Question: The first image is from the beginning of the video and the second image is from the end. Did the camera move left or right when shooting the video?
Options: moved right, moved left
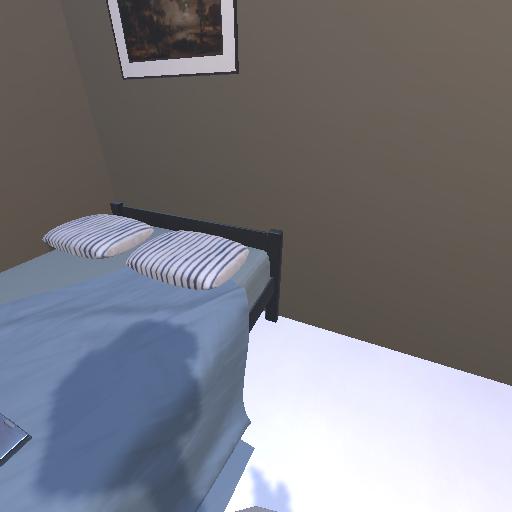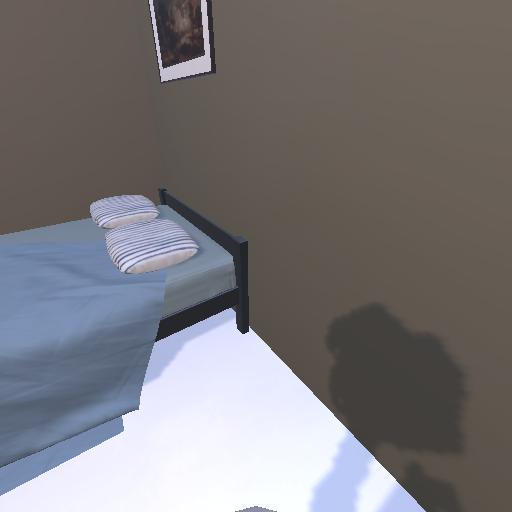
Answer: moved right